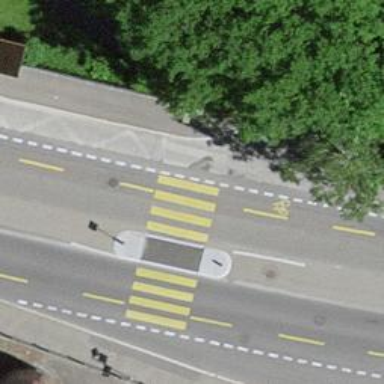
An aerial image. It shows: Primary highway with dedicated lane for cyclists.